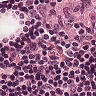
Metastatic tissue present: no